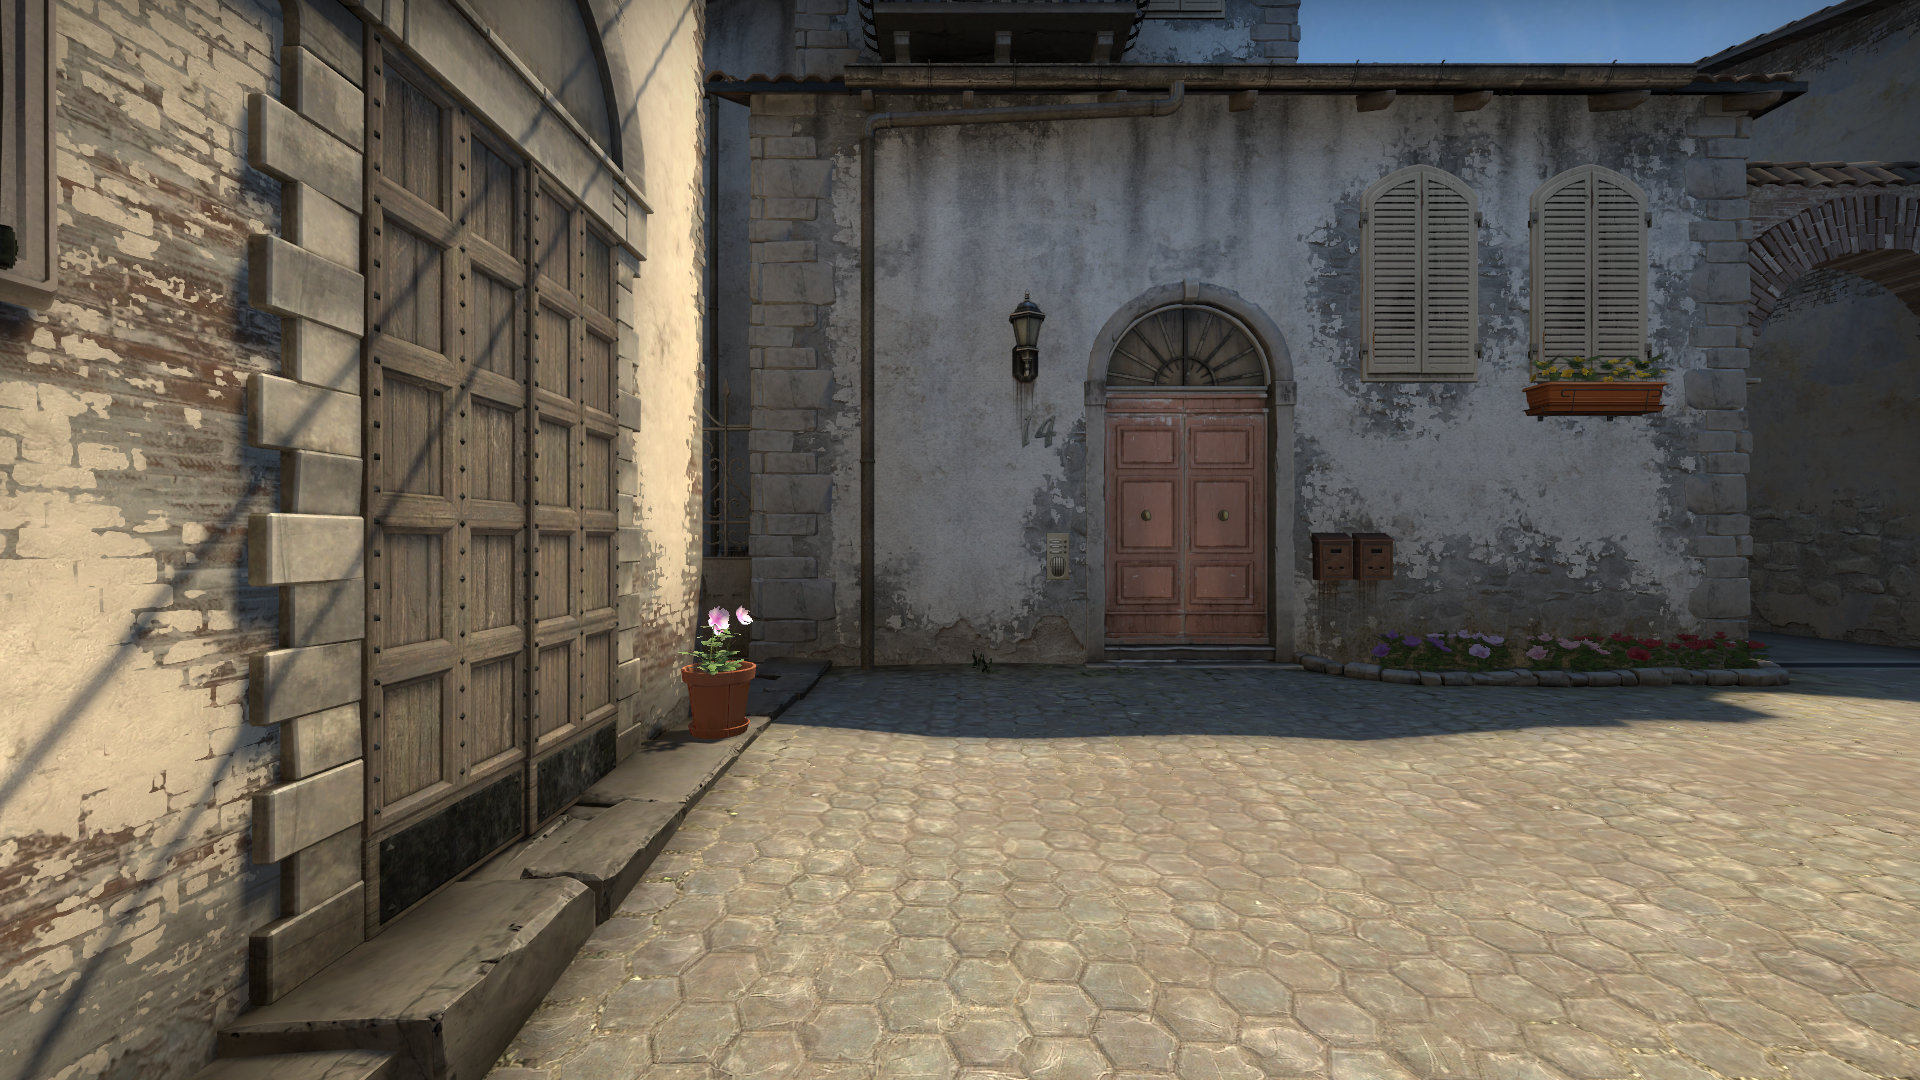
Map: de_inferno